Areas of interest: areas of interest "Museum of Folk Kiln Site"
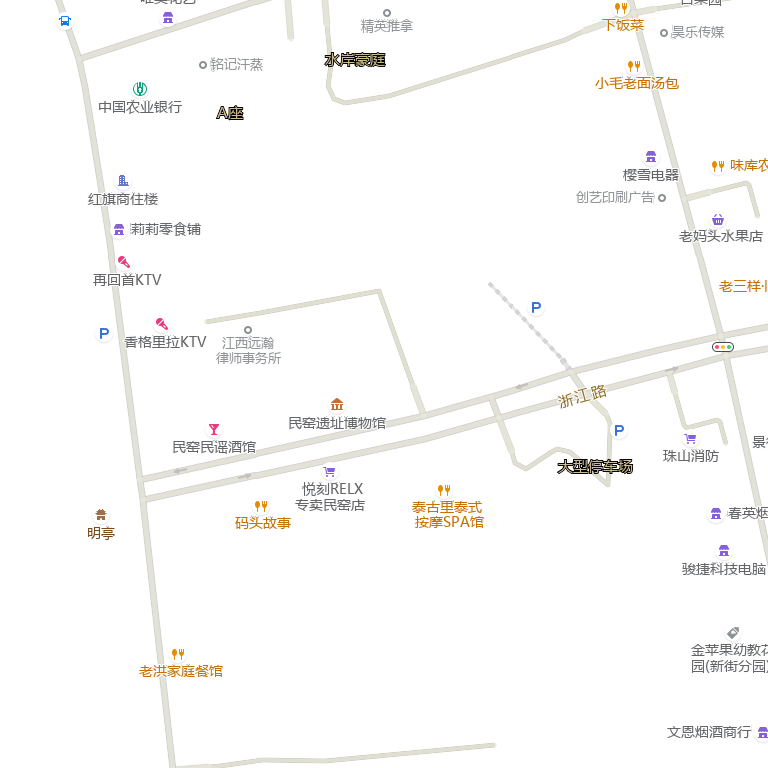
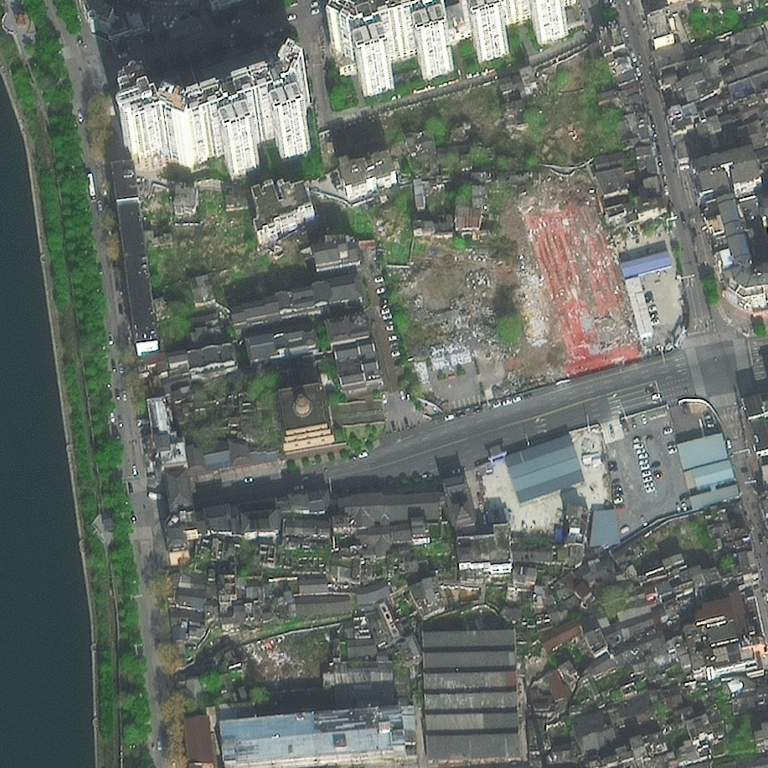